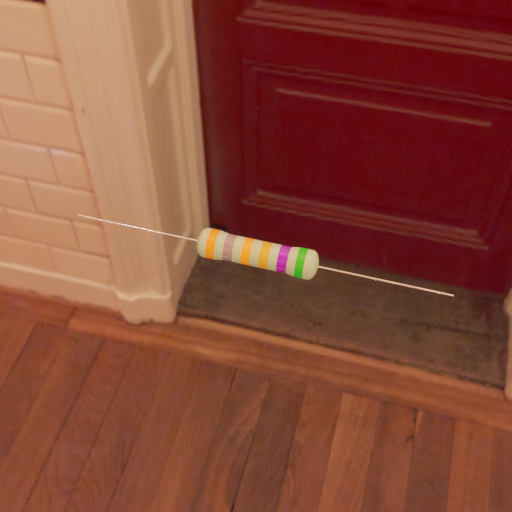
Resistor colour bands (in order): orange, gray, orange, gold, violet, green